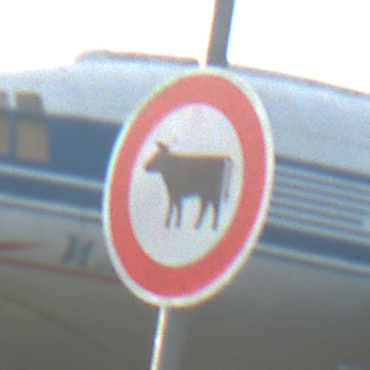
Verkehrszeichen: VerbotViehtrieb
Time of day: SunriseSunset
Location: Outdoor (Special)
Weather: Clear
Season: NotSpecified
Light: Natural